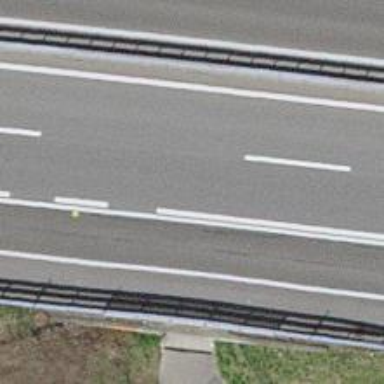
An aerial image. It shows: Motorway junction.